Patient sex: M
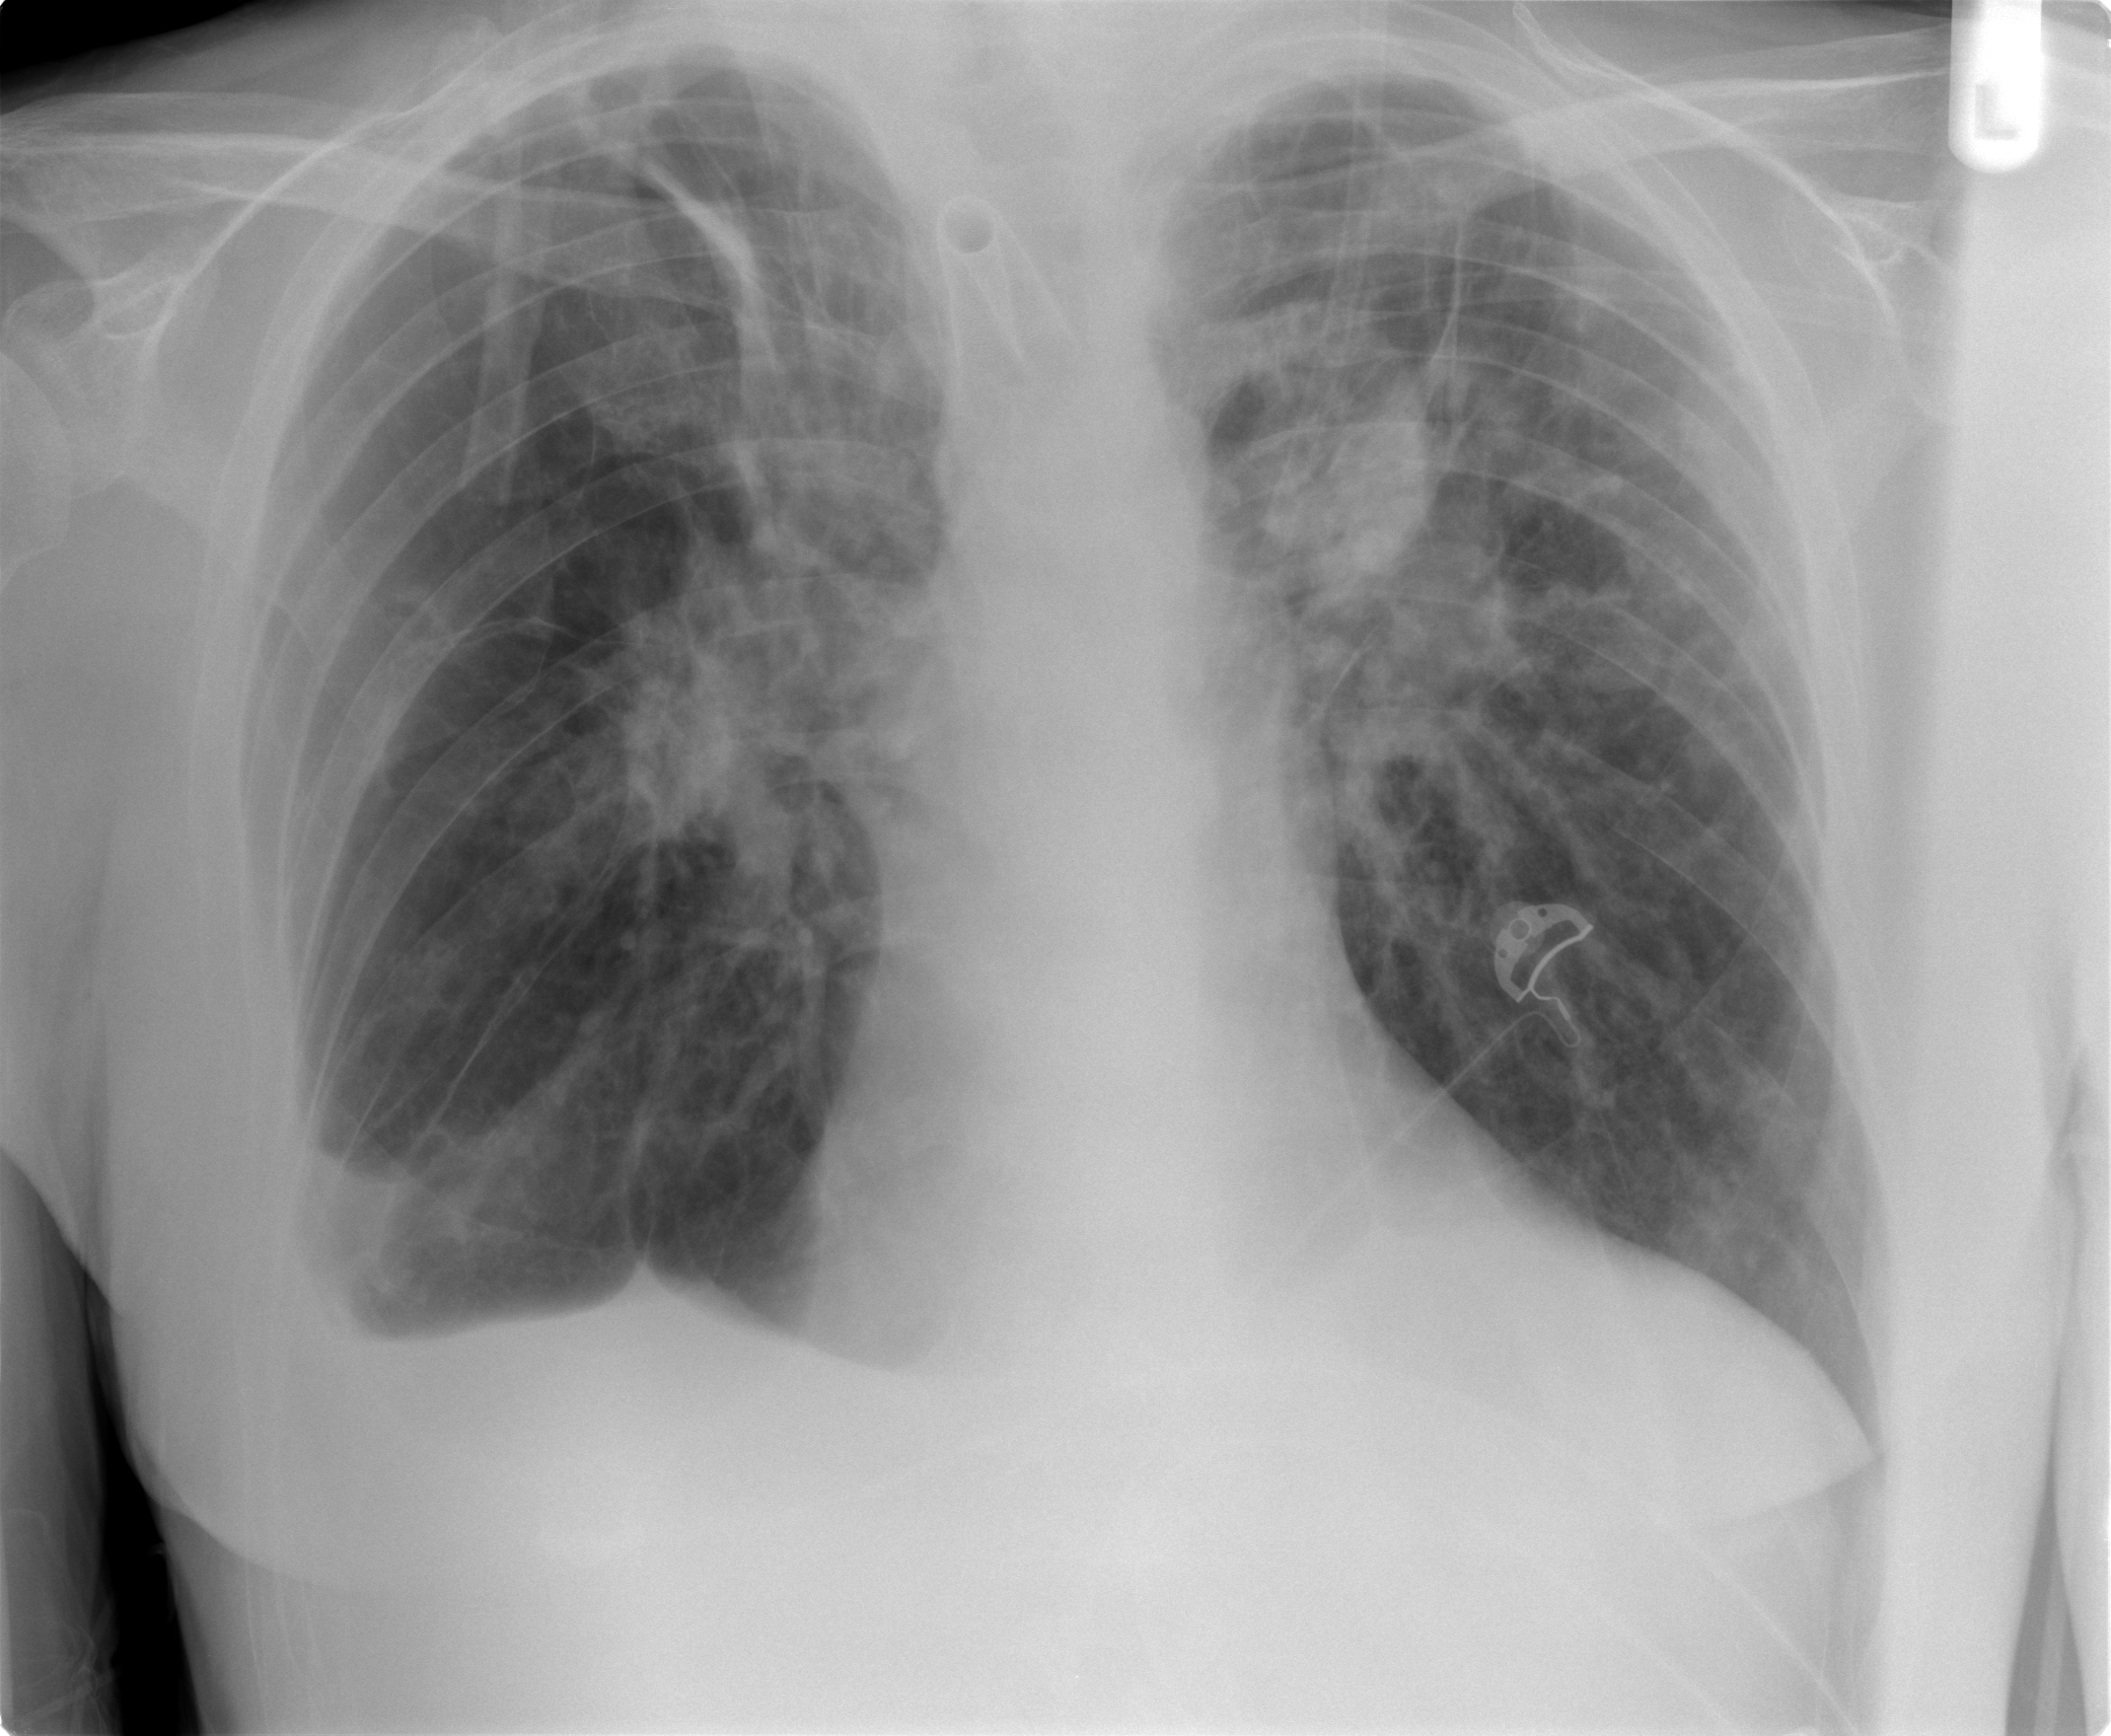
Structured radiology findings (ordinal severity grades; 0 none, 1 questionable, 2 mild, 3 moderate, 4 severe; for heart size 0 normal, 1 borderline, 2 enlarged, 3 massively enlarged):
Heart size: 0
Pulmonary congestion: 2
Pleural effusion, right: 2
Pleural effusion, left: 0
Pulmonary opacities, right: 3
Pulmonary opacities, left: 3
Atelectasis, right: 3
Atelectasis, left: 2